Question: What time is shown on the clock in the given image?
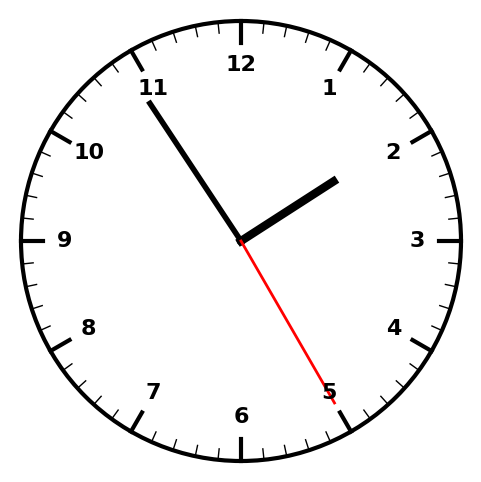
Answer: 01:54:25